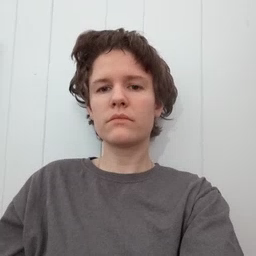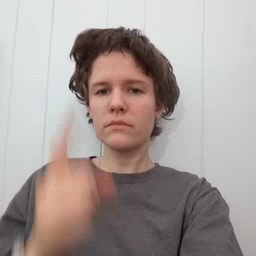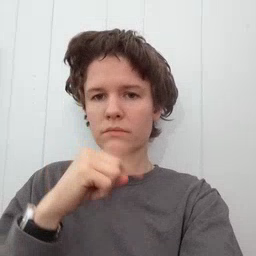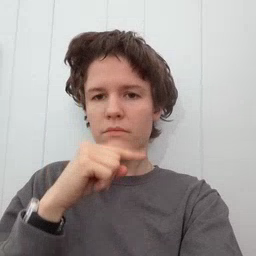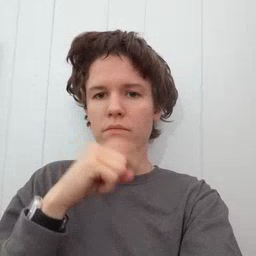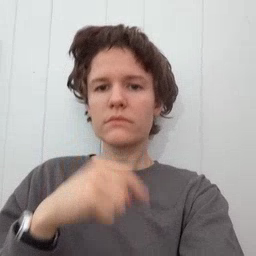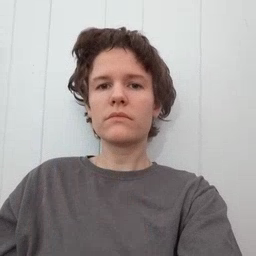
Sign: mouse